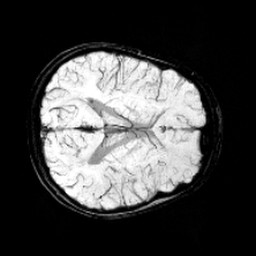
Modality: minIP
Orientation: axial
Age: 9
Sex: female
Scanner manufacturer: siemens
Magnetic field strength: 3 T
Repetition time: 0.027 s
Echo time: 0.02 s